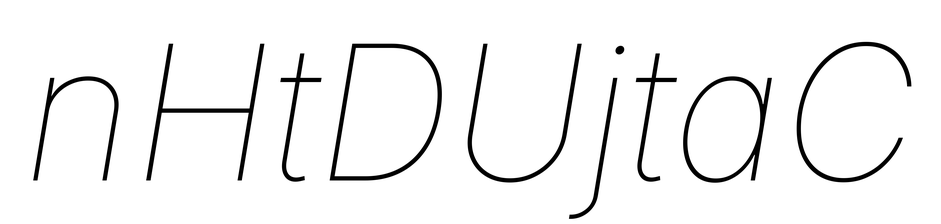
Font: Inter-Italic_Thin_Italic